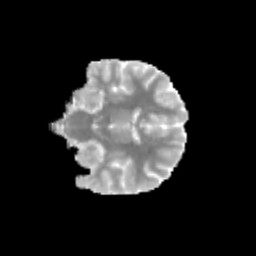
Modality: MD
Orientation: coronal
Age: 11
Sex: female
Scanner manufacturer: siemens
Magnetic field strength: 3 T
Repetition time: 3.8 s
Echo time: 0.07 s